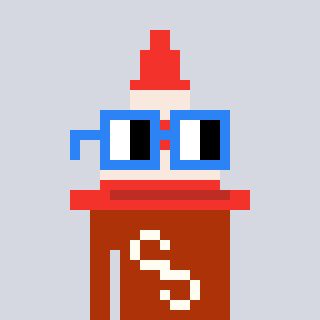
a pixel art character with square blue glasses, a cone-shaped head and a hotbrown-colored body on a cool background